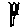
Label: flower